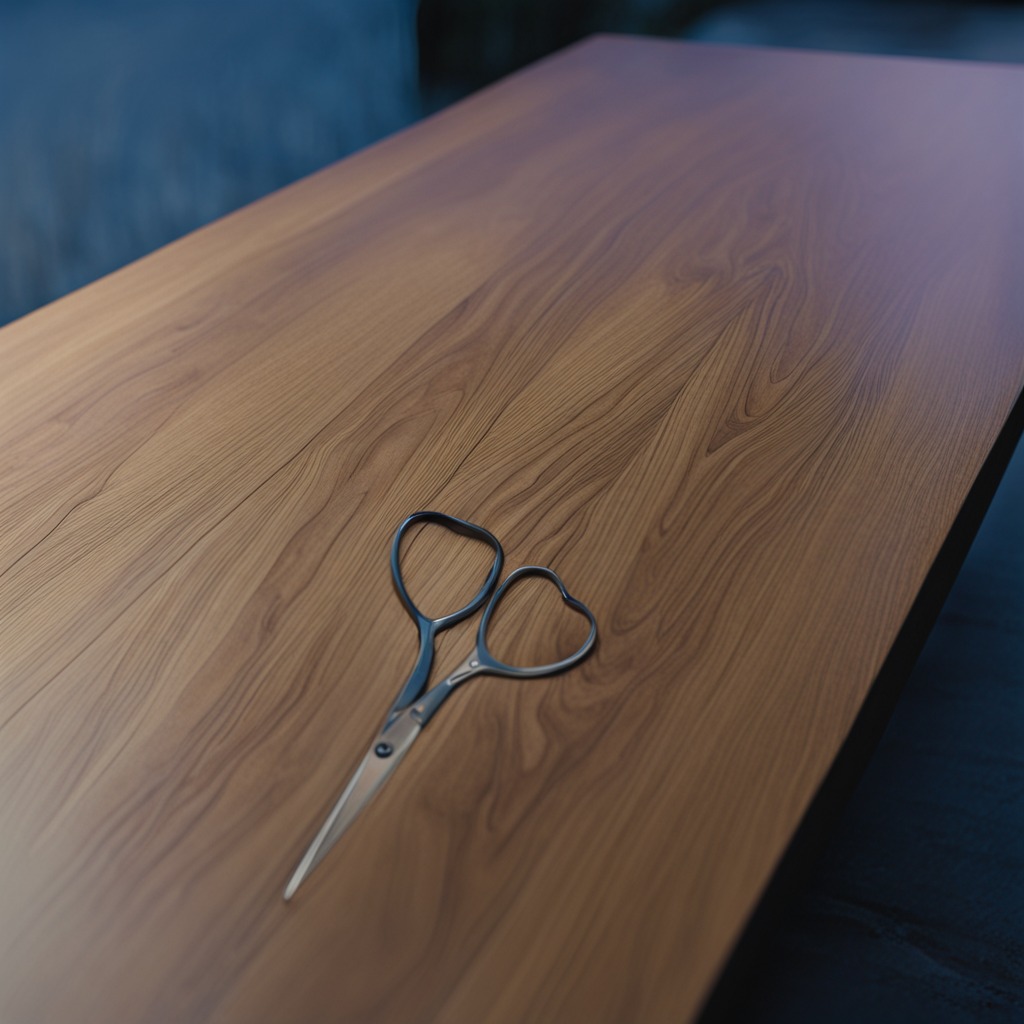
A scissor lies on the table.